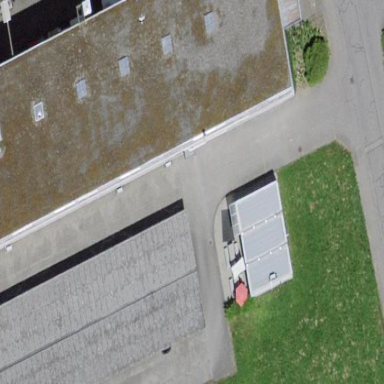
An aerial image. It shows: Industrial building.